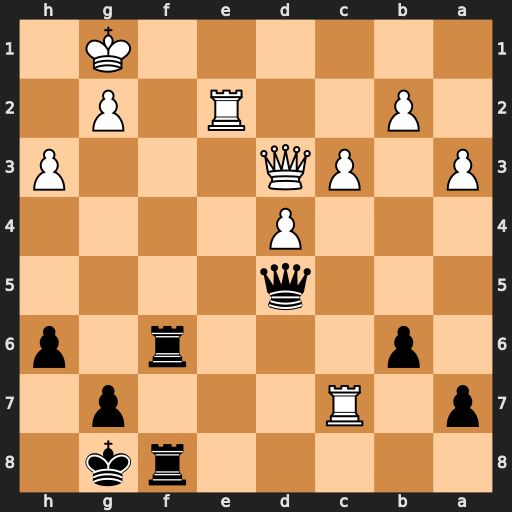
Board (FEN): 5rk1/p1R3p1/1p3r1p/3q4/3P4/P1PQ3P/1P2R1P1/6K1
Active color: b
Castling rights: -
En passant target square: -
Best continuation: Rf1+ Kh2 Qd6+ Re5 Qxc7